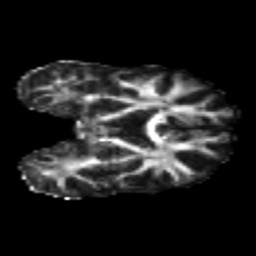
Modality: FA
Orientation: coronal
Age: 26
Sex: female
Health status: healthy
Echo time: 0.074 s